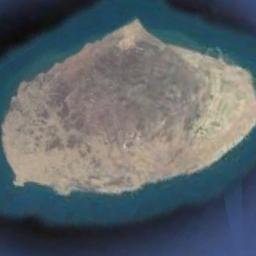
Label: island